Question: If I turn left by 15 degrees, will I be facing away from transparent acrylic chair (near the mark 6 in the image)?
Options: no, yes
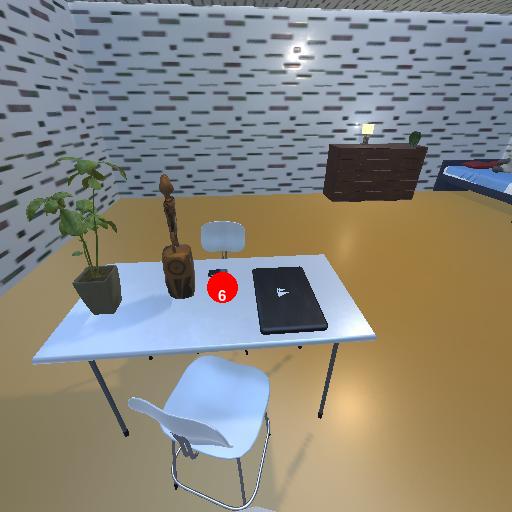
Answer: no